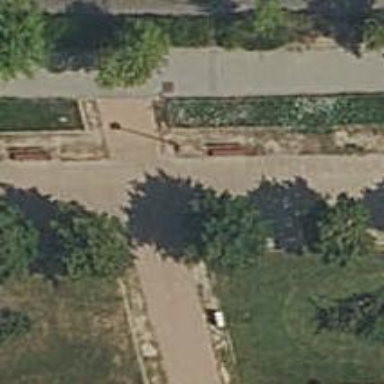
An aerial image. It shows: Kerb barrier.